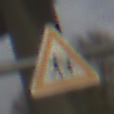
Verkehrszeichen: KinderLinks
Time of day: SunriseSunset
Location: Outdoor (Suburban)
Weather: PartlyCloudy
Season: NotSpecified
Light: Natural